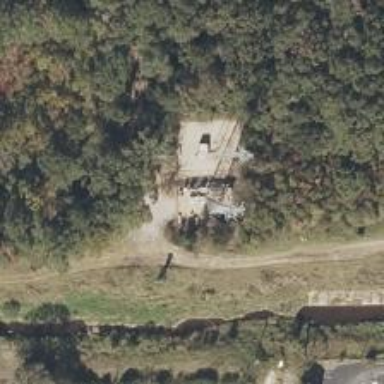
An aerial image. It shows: Mast tower used for communication.